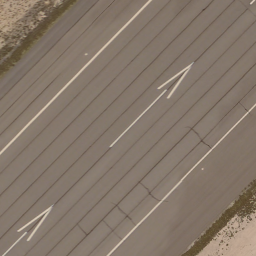
Label: runway